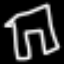
Label: pants